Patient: sex F, age 78
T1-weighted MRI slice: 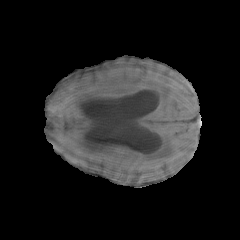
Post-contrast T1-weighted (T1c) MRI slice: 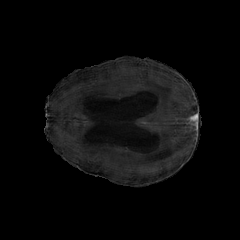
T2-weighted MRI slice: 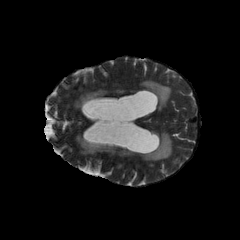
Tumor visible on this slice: yes
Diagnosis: Glioblastoma, IDH-wildtype
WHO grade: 4